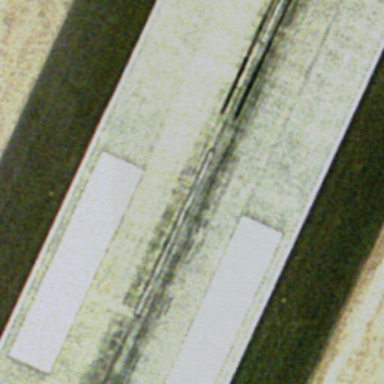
It is a straight runway with some mark lines on it .